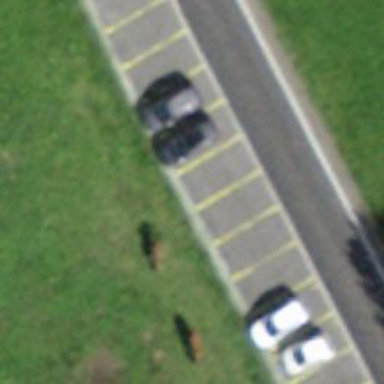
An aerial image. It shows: Parking area.